Aerial crown-view tile of a tropical tree (Barro Colorado Island, Panama), acquired 20250124:
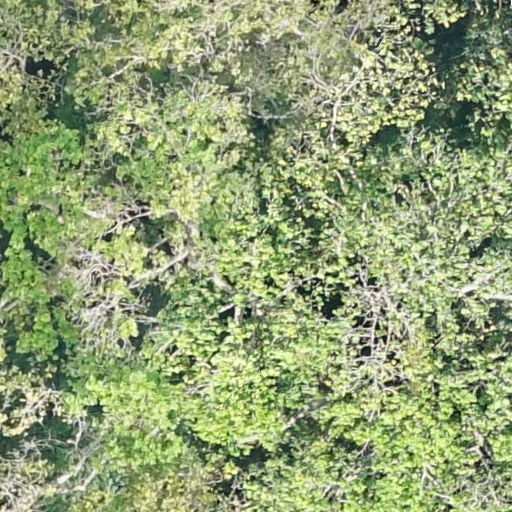
Species: Anacardium excelsum
GBIF accepted scientific name: Anacardium excelsum
Crown area: 967.114 m²